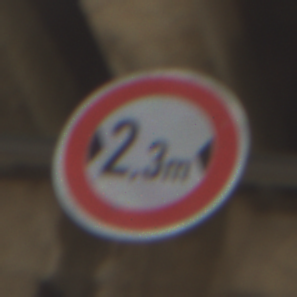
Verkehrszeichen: TatsaechlicheBreite2Komma3
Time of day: Midday
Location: Roofed (Beach)
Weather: Overcast
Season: NotSpecified
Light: Natural